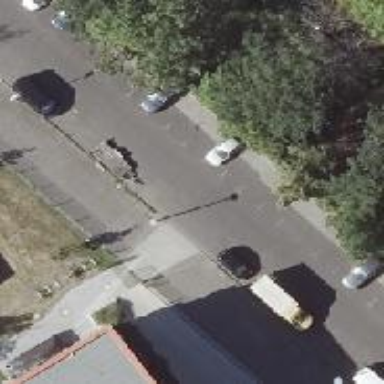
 there is perpendicular on-street parking lane."